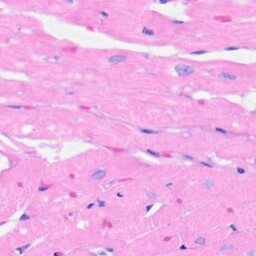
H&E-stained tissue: Heart